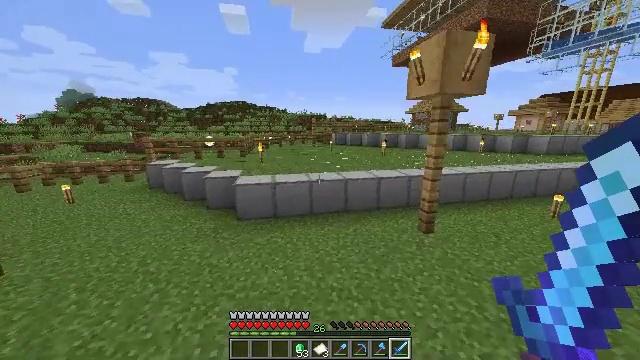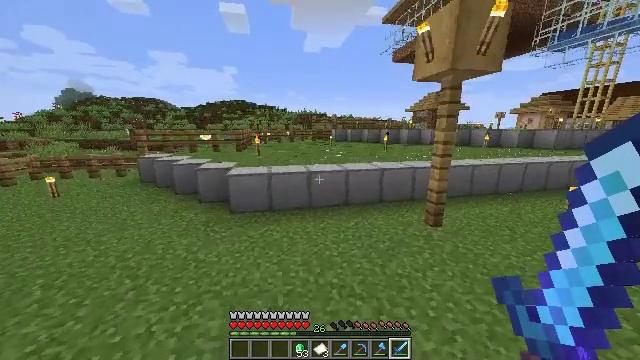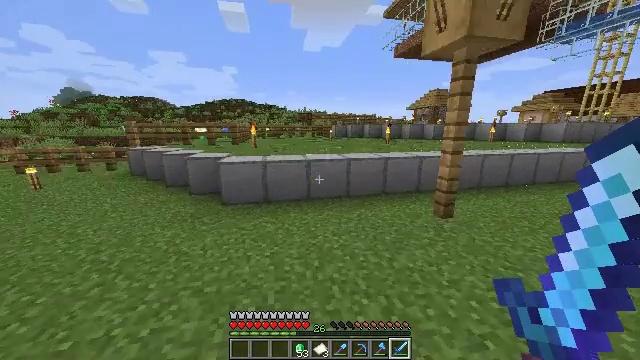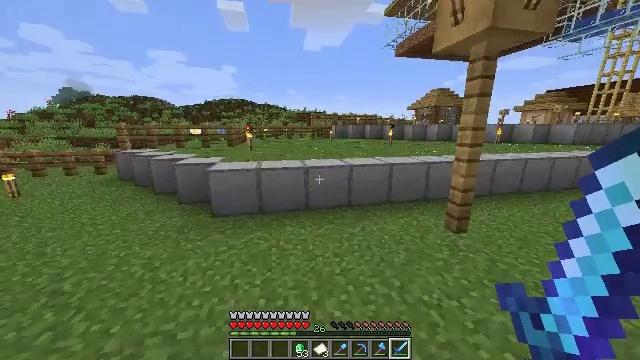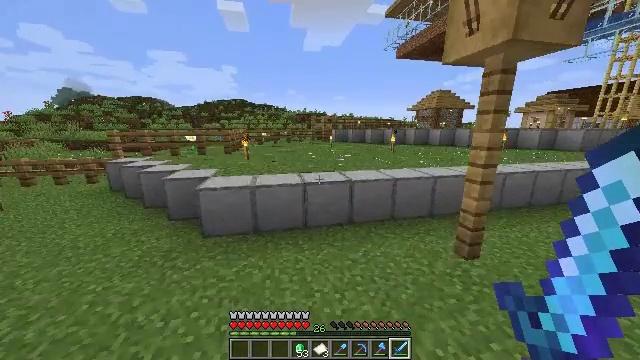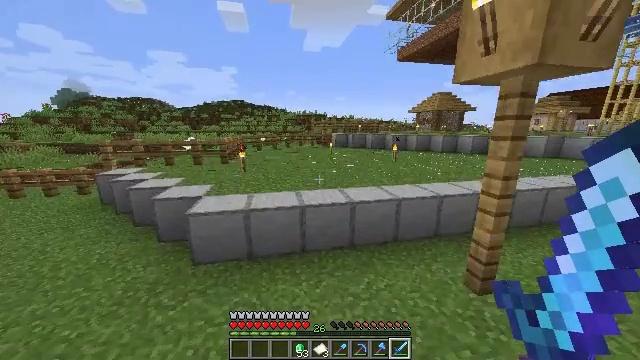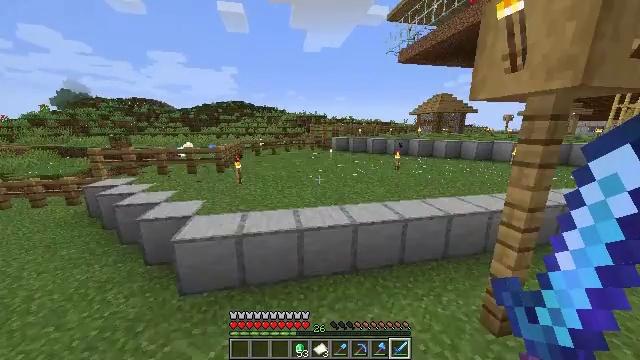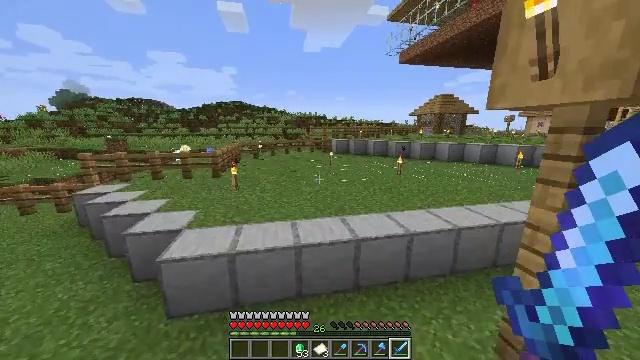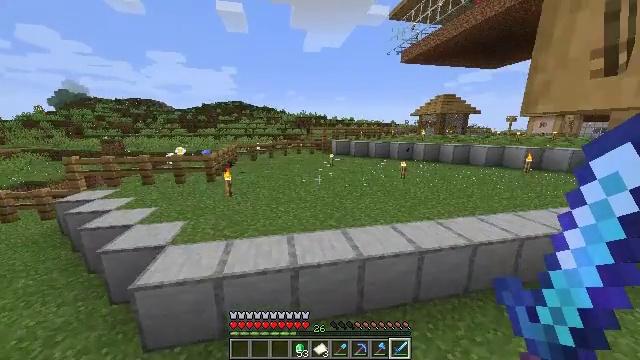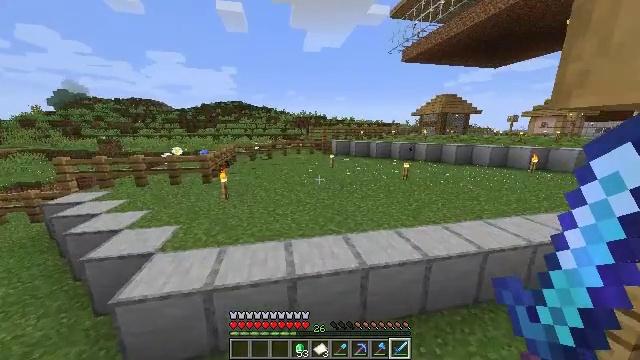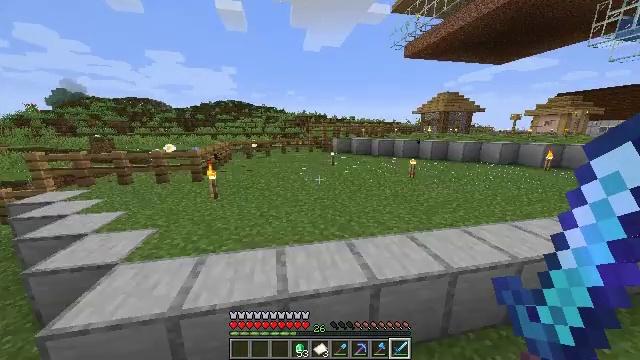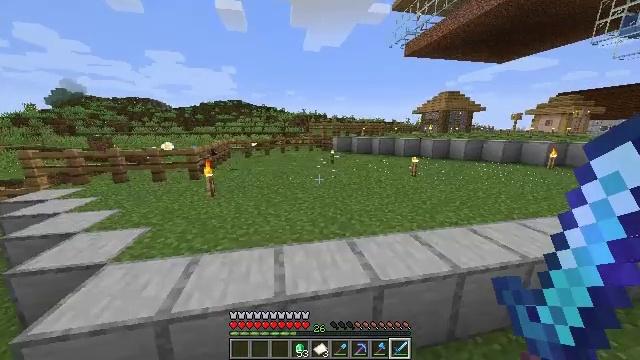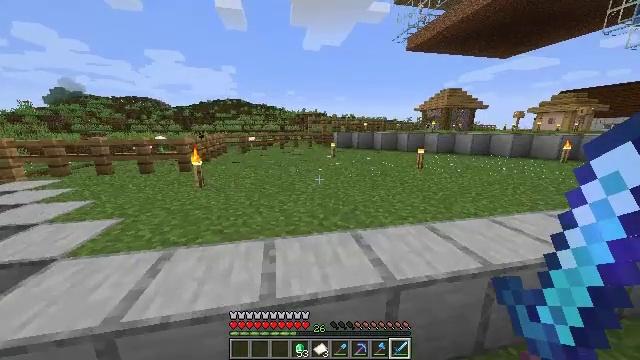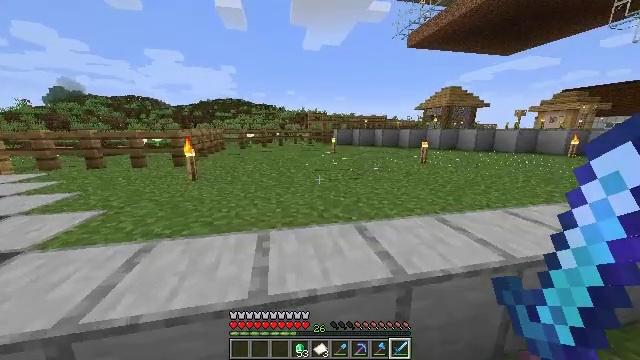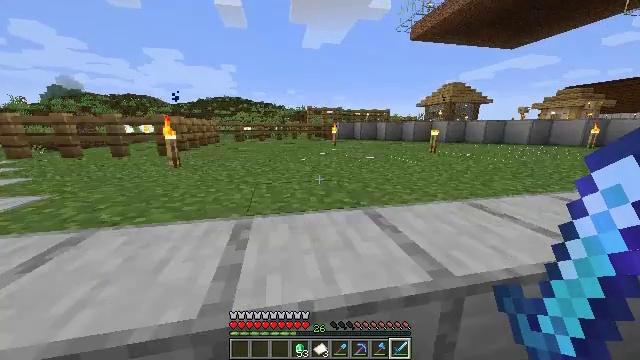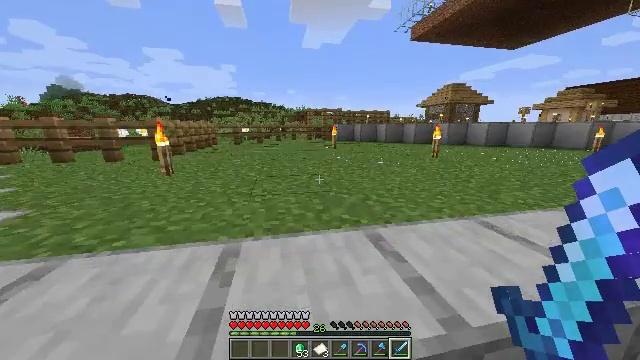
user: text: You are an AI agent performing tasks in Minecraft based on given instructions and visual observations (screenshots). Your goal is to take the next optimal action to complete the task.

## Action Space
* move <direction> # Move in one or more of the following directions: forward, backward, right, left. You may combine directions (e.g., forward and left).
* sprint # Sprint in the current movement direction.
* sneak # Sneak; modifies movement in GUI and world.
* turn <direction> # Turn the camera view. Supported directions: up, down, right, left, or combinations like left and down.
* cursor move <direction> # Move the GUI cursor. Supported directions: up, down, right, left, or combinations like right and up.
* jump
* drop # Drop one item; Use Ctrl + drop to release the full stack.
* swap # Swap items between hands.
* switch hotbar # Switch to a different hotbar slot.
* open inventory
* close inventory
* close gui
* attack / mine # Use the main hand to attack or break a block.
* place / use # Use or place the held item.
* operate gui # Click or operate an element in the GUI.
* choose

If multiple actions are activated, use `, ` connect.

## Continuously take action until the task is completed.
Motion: motion action
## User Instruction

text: Remove the oak fence from its place.
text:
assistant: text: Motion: move forward, jump
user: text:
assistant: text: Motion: move forward, jump
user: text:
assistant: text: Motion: move forward, jump
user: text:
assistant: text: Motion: move forward, jump
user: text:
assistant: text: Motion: move forward, jump
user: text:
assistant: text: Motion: move forward, jump
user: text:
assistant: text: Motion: move forward, jump
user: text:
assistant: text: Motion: move forward, jump
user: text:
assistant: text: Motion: move forward, jump
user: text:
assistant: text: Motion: move forward, jump
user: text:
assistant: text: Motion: move forward, sprint, jump
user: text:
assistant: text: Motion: move forward, sprint, jump
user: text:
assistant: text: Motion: move forward, sprint, jump
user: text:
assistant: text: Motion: move forward, sprint, jump
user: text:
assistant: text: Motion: move forward, sprint, jump
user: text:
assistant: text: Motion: move forward, sprint, jump
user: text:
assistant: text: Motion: move forward, sprint, jump
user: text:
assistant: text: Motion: move forward, jump
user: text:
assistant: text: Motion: move forward, jump
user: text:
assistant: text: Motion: move forward, jump
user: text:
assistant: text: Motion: move forward, jump
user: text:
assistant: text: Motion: move forward, jump
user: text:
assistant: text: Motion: move forward, jump
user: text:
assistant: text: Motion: move forward, sprint, jump
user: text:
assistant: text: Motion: move forward, sprint, jump
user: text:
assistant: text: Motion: move forward, sprint, jump
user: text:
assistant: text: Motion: move forward, sprint, jump
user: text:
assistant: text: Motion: move forward, sprint, jump
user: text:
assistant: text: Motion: move forward, jump
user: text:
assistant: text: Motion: move forward, jump